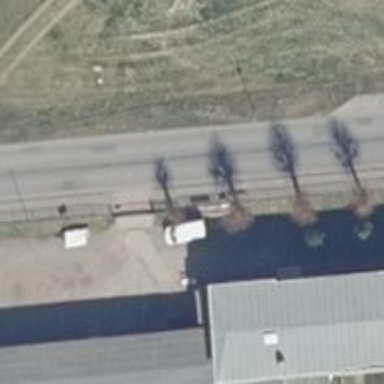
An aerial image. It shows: Footway along the road.